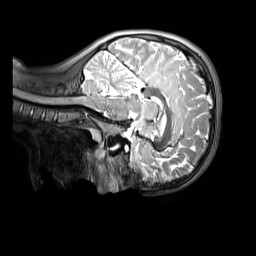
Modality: T2w
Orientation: sagittal
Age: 10
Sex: female
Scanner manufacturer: siemens
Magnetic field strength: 3 T
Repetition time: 3.2 s
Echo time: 0.408 s